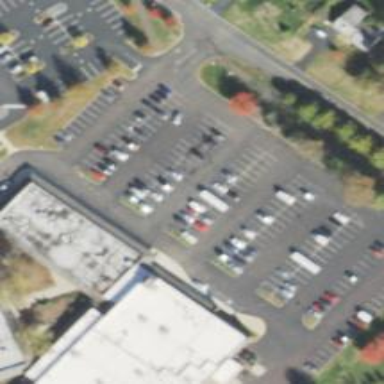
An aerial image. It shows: Retail building.